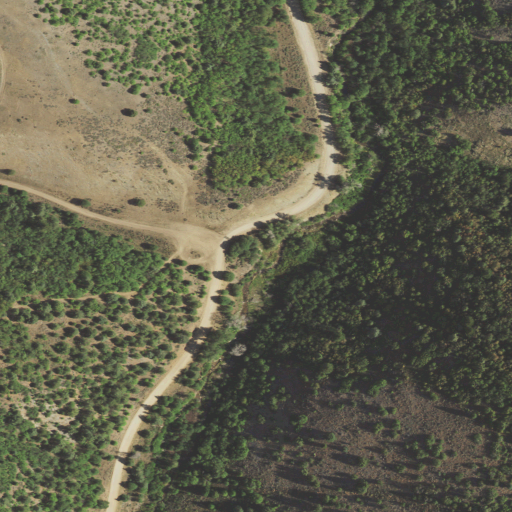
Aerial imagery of valley in Utah named Threemile Canyon containing deciduous forest, shrub, open development, low intensity development, and evergreen forest